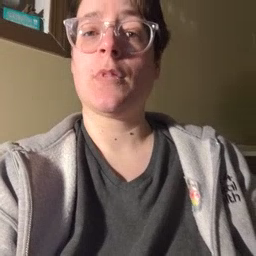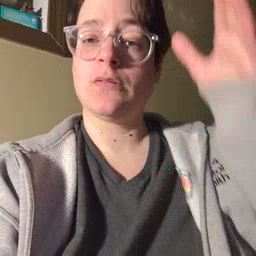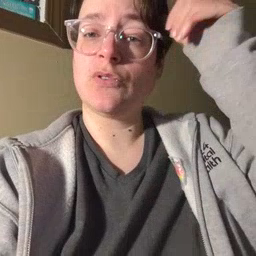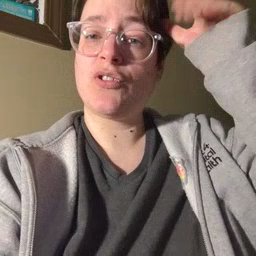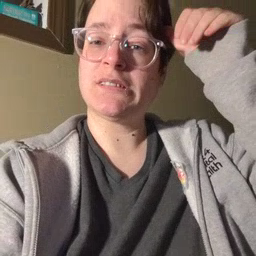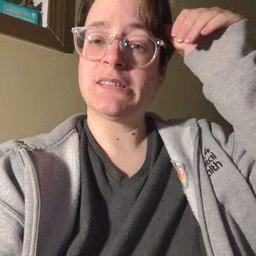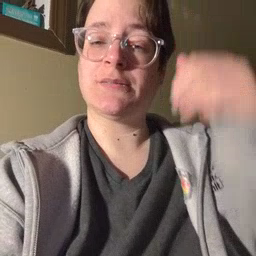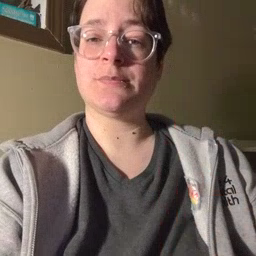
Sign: donkey